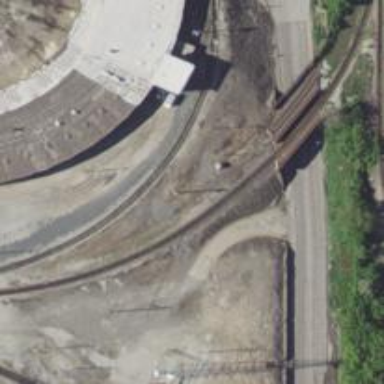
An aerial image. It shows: Abandoned spur railway.